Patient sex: M
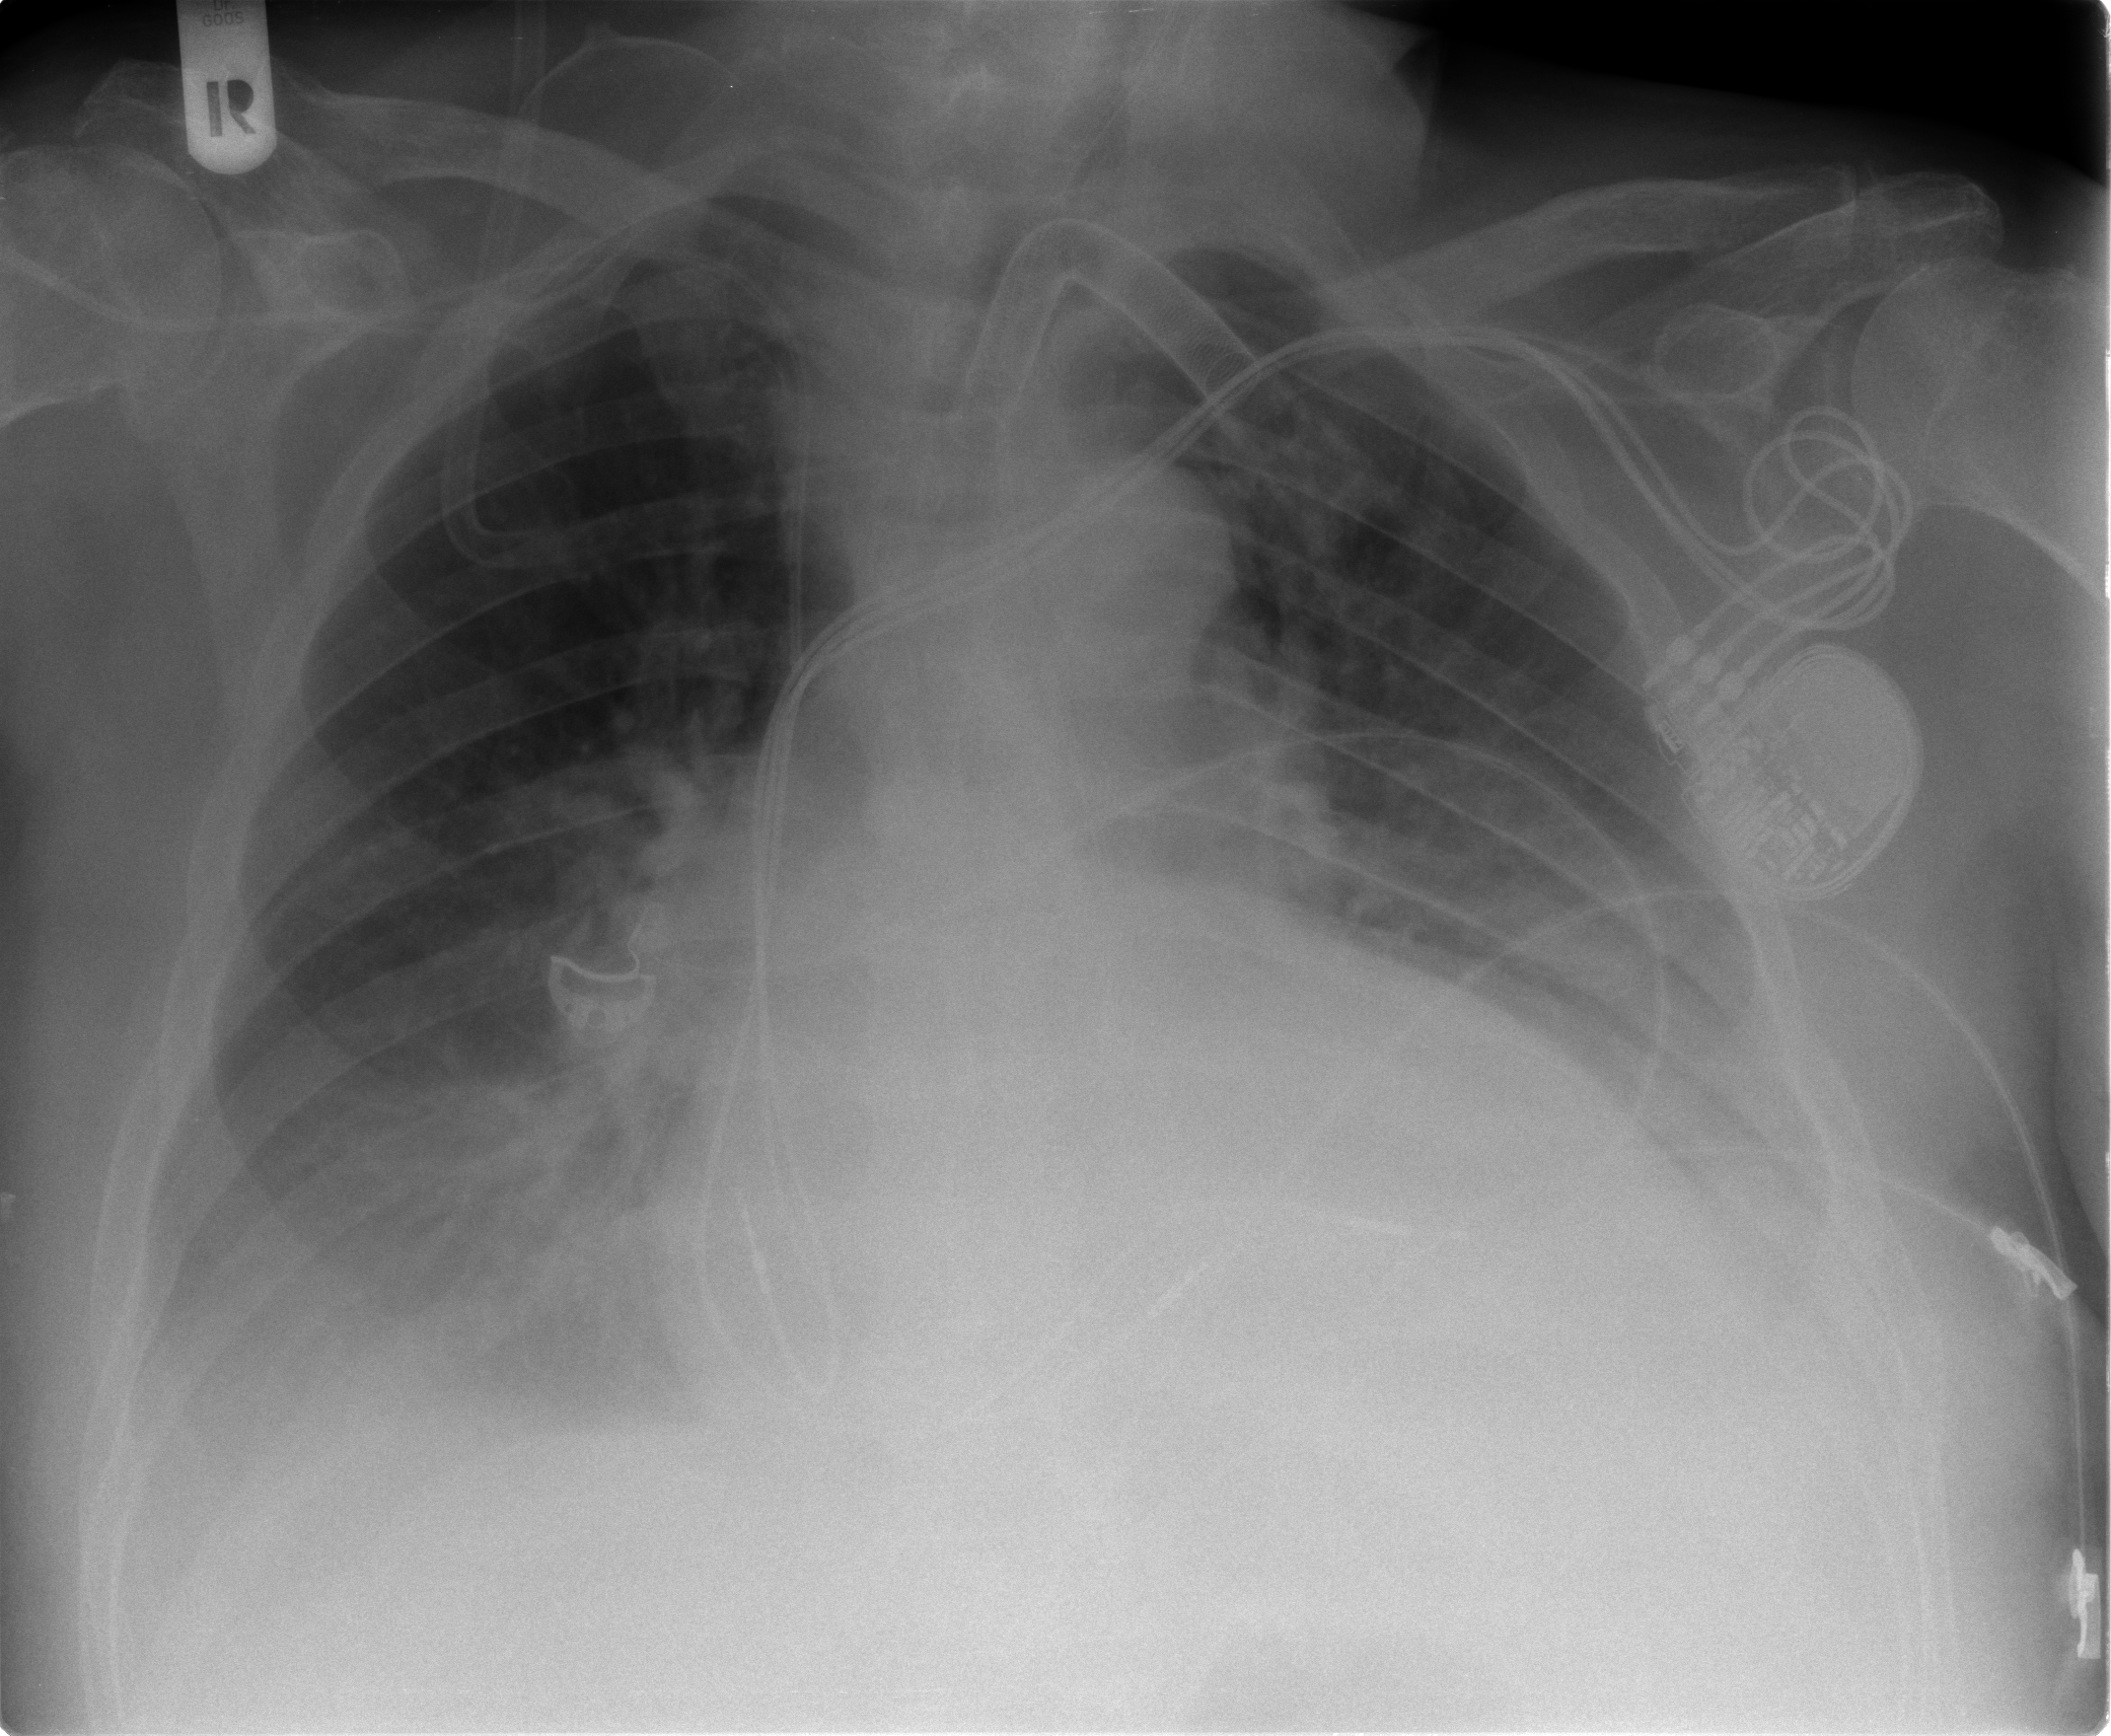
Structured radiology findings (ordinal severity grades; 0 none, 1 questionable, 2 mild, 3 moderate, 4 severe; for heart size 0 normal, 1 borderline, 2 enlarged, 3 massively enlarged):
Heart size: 2
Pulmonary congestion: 2
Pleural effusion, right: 2
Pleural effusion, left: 3
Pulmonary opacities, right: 1
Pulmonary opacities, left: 1
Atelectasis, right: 2
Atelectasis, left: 2